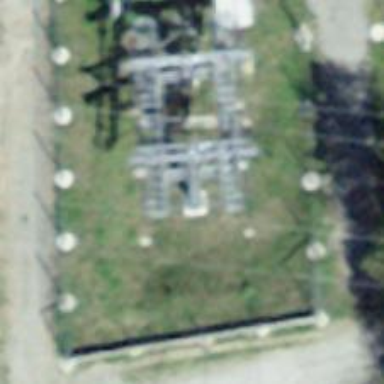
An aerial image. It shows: Pylon for aerialway.